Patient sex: M
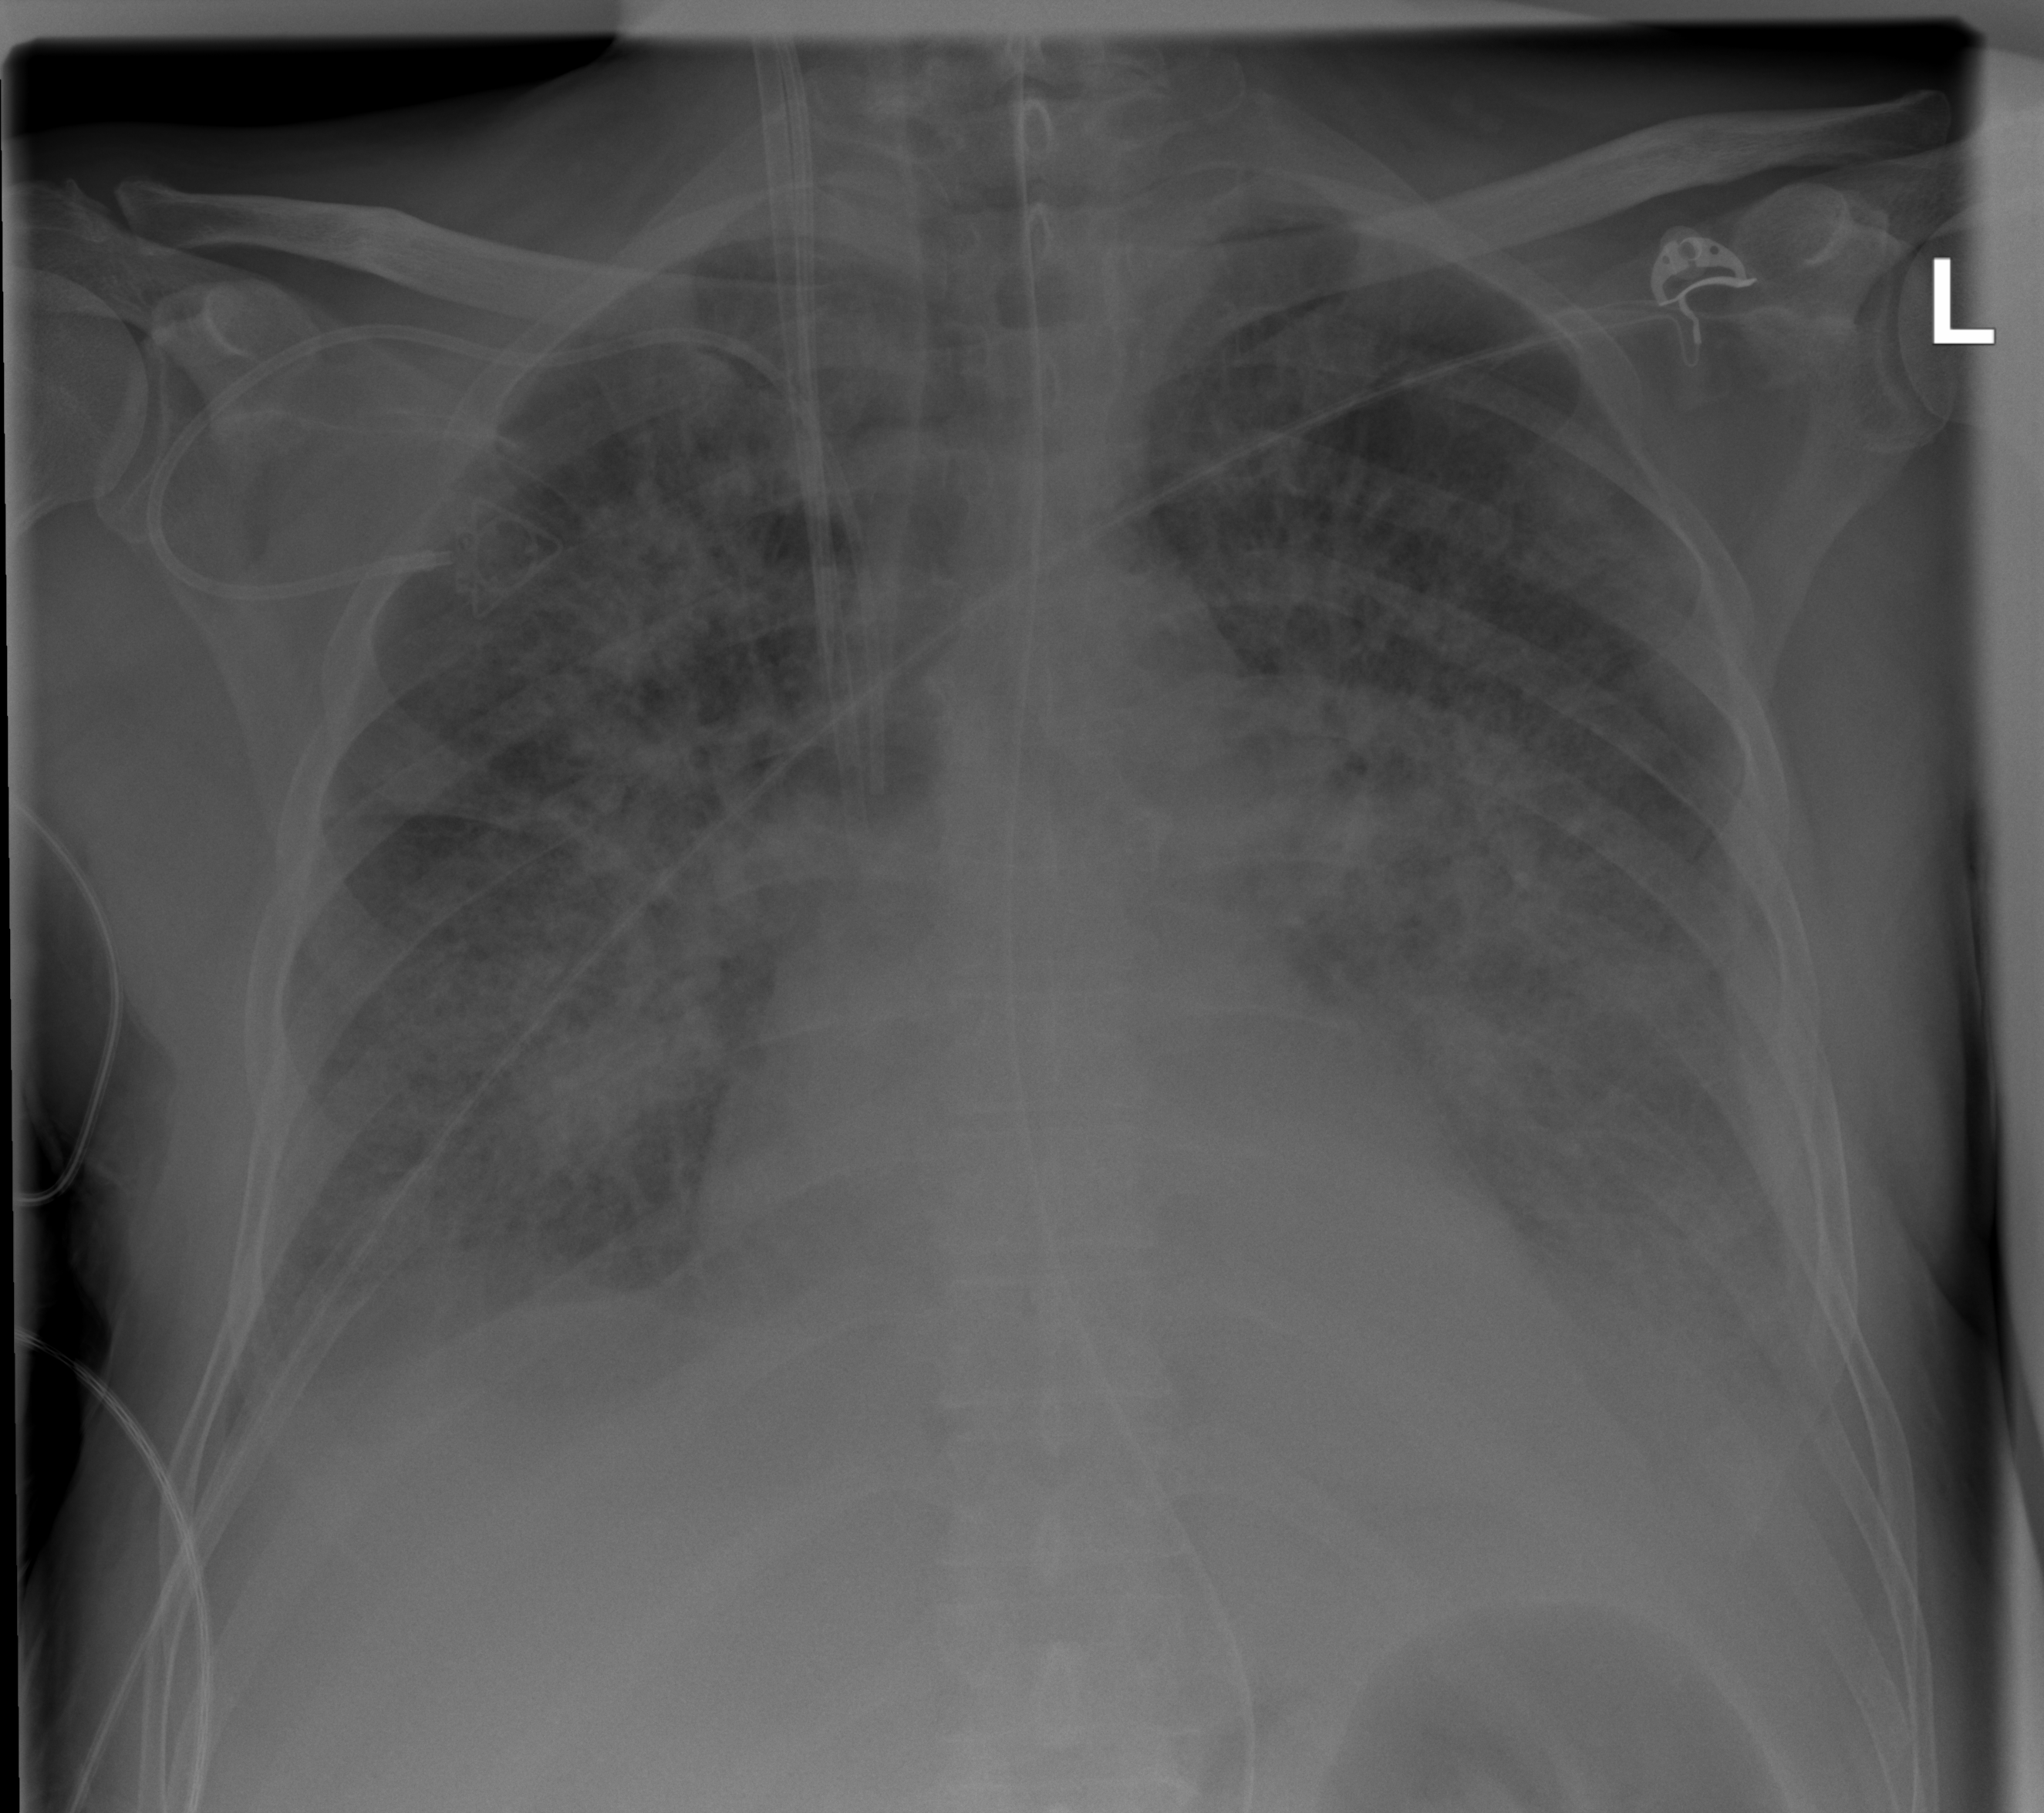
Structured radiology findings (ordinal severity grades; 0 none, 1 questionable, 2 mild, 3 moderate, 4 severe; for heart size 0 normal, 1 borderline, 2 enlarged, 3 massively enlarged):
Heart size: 2
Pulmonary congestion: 3
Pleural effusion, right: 3
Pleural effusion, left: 3
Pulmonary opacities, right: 3
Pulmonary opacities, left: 3
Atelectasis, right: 3
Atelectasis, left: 3